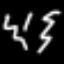
Label: squiggle